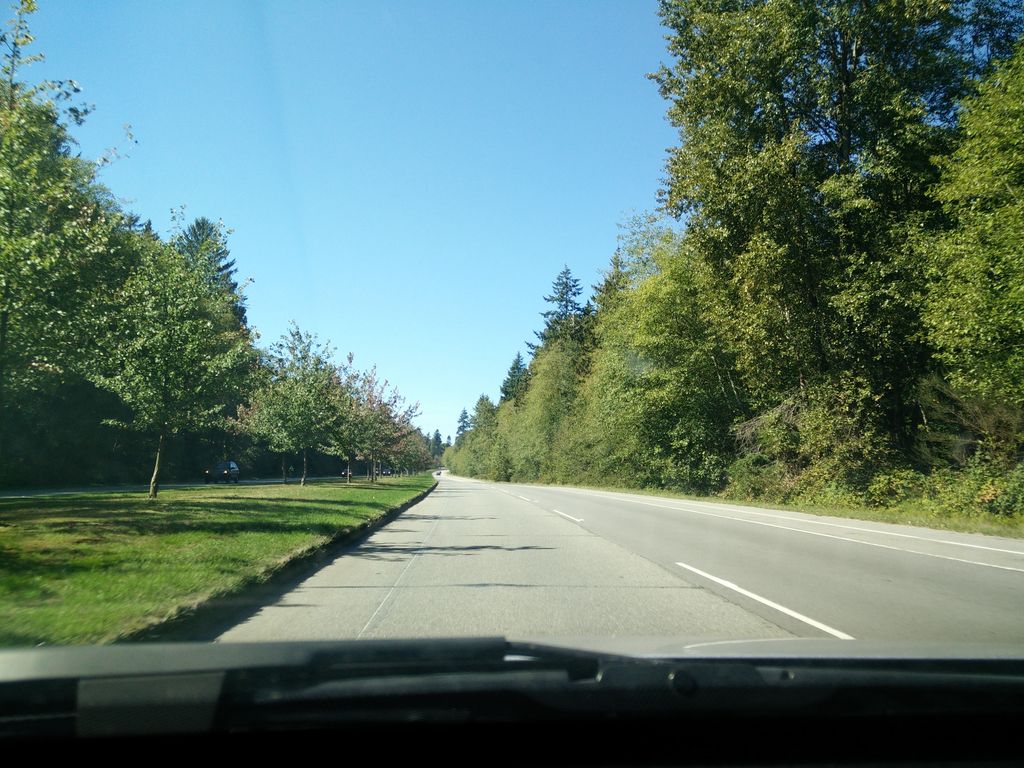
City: vancouver